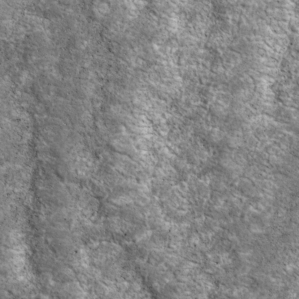
Label: non_frost